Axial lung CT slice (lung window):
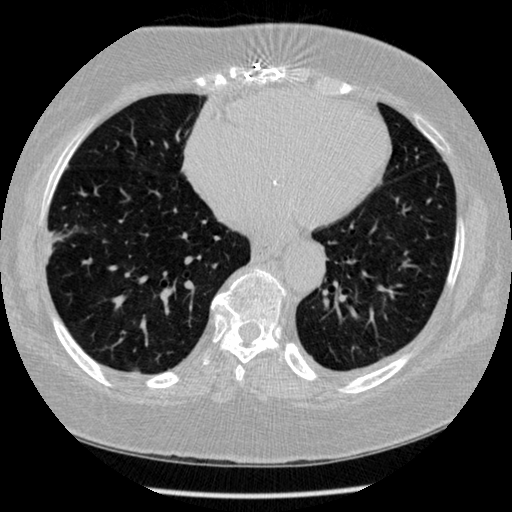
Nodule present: no